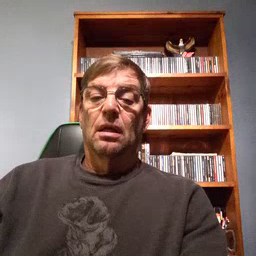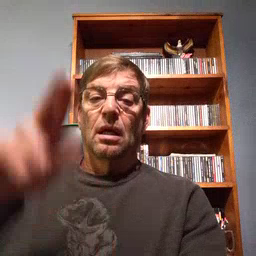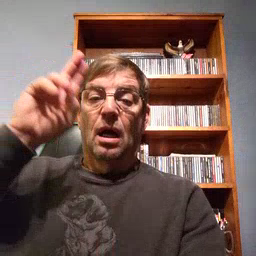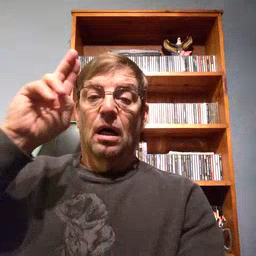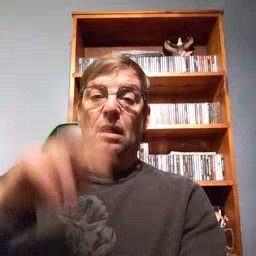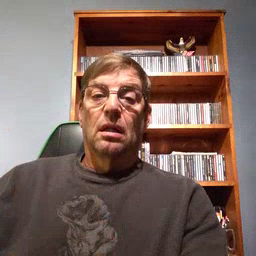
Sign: uncle